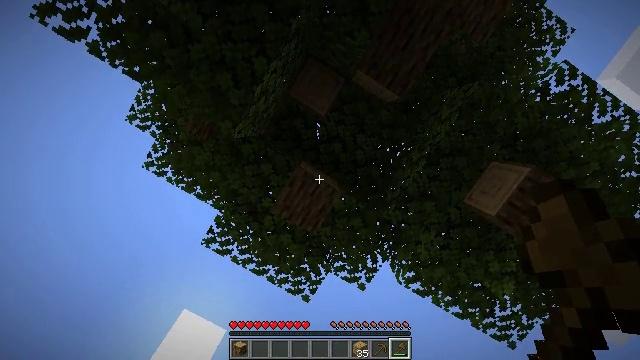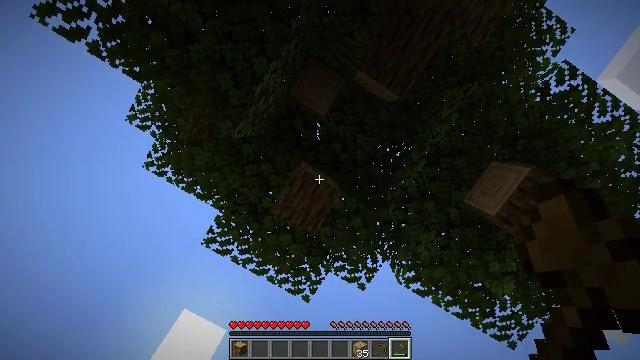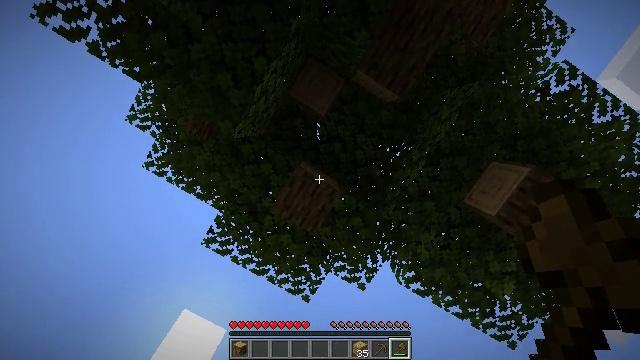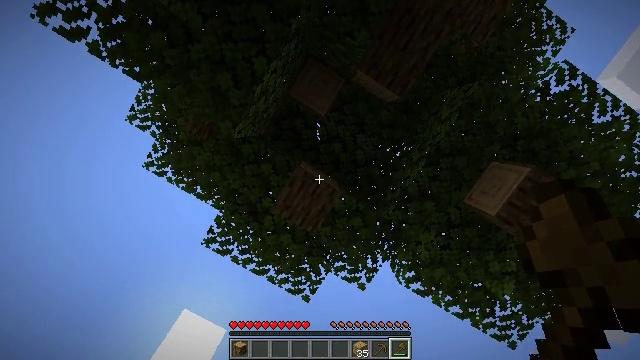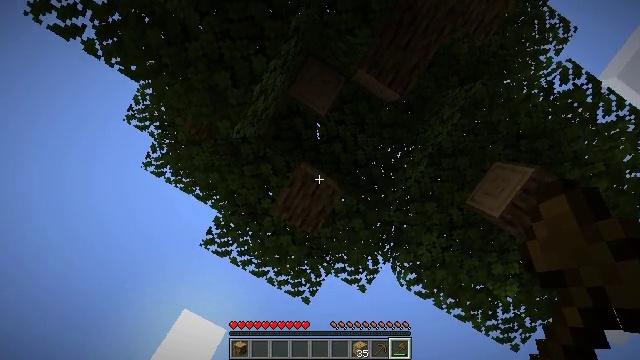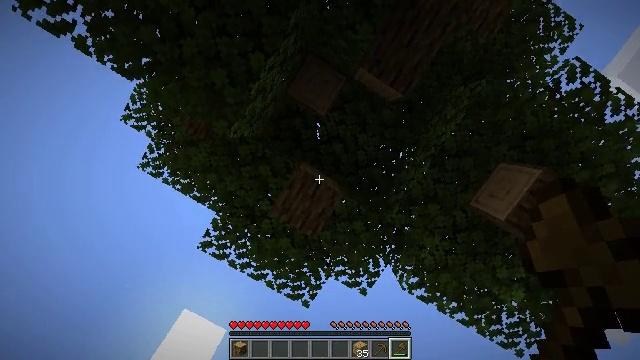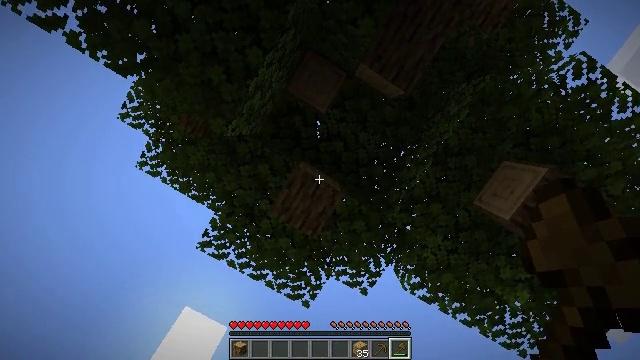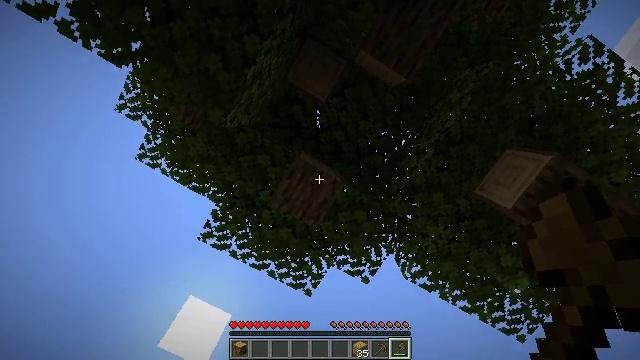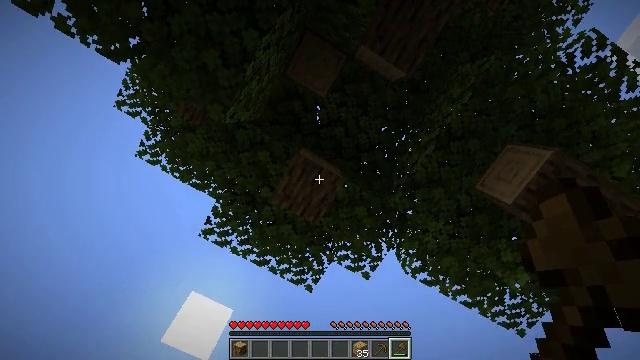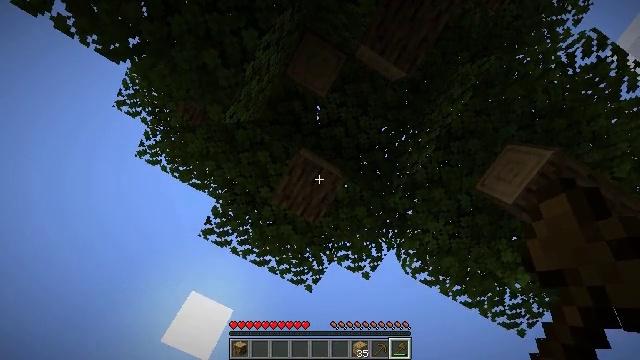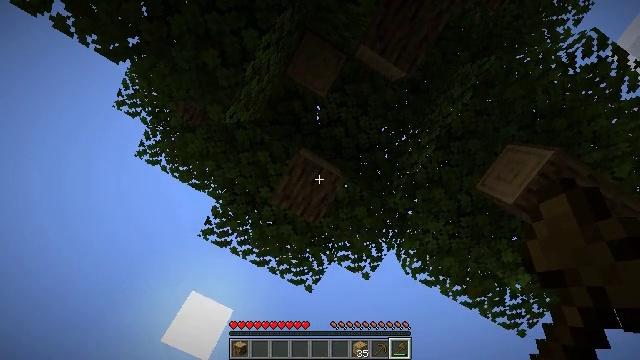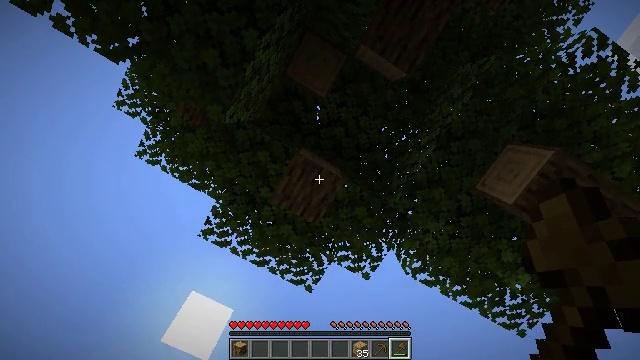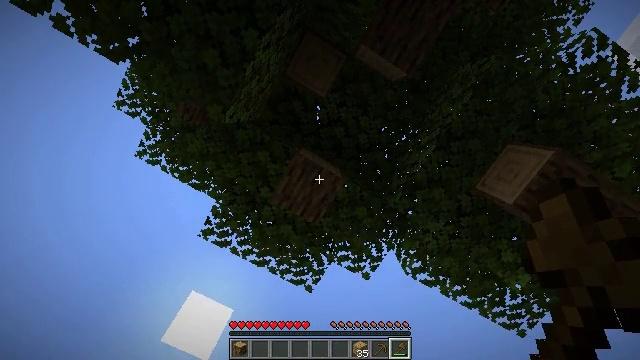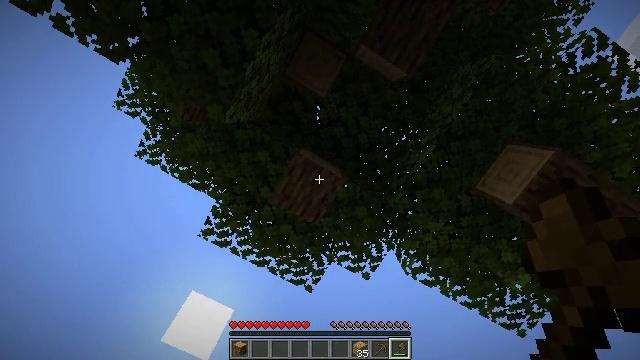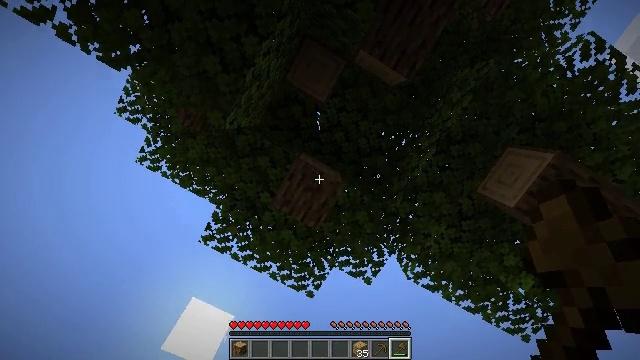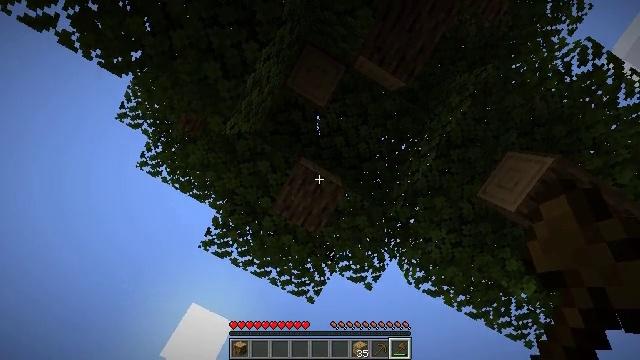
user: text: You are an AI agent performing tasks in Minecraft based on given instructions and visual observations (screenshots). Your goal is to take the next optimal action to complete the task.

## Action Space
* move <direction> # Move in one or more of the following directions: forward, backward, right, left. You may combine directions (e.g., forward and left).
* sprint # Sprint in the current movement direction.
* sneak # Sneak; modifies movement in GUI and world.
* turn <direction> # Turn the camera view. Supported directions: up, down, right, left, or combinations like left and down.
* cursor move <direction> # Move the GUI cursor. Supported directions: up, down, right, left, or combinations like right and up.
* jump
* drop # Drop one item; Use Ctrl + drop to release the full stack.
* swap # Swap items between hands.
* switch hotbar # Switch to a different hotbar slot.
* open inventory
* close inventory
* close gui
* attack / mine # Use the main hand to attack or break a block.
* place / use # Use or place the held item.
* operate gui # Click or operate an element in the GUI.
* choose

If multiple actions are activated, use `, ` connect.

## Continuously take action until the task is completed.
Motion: motion action
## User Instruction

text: Cut down the tree and harvest oak logs.
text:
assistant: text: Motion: sneak, attack / mine
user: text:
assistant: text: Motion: sneak, attack / mine
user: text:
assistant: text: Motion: attack / mine
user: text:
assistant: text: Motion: attack / mine
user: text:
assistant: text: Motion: attack / mine
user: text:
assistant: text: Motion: attack / mine
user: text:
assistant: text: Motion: turn down, attack / mine
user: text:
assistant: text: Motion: attack / mine
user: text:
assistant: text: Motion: attack / mine
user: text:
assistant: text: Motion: attack / mine
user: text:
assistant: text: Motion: attack / mine
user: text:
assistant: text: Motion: attack / mine
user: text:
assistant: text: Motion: attack / mine
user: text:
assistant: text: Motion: turn up, attack / mine
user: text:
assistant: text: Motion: turn up, attack / mine
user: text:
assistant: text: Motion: no_op
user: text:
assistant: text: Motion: no_op
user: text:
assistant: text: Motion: attack / mine
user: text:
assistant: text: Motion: attack / mine
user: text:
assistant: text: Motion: attack / mine
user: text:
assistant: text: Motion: attack / mine
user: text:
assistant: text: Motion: attack / mine
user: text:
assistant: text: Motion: attack / mine
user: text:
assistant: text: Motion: attack / mine
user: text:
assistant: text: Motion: attack / mine
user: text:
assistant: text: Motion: attack / mine
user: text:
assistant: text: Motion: attack / mine
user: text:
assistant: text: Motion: attack / mine
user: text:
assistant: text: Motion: attack / mine
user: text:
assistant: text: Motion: attack / mine